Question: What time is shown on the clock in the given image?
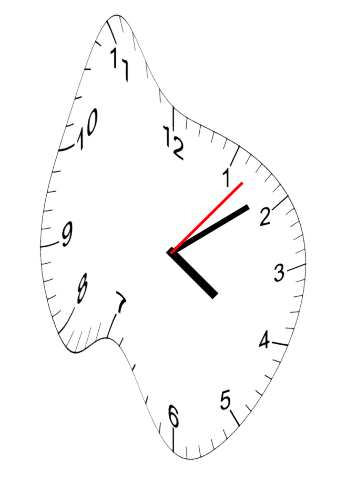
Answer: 04:09:07